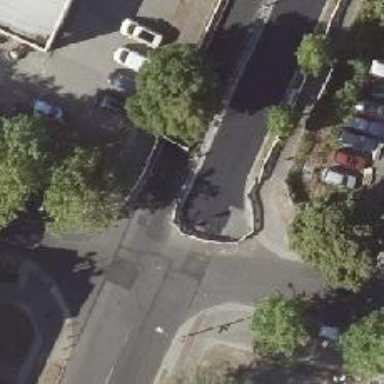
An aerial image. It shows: Unmarked road crossing.